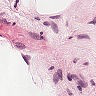
Metastatic tissue present: no